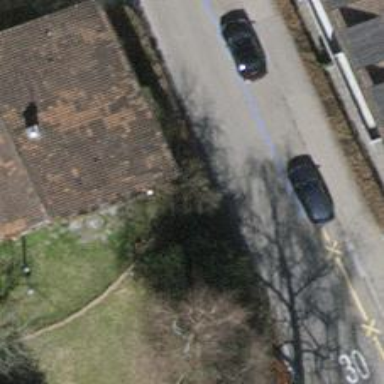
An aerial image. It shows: Parking lane designated for parking.